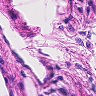
Metastatic tissue present: no